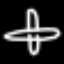
Label: airplane